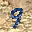
Label: 9